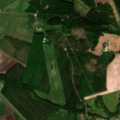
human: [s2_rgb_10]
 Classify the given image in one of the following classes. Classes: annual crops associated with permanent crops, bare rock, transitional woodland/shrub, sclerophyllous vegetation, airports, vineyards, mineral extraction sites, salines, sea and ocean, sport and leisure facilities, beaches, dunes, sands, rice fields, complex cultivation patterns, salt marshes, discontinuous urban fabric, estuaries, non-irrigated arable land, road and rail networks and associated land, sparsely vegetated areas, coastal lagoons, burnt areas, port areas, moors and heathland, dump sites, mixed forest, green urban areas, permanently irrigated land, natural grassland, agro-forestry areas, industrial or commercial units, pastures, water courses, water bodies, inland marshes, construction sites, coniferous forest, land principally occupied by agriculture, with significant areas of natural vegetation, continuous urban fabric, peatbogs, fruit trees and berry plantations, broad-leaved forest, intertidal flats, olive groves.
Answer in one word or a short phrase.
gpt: non-irrigated arable land, land principally occupied by agriculture, with significant areas of natural vegetation, coniferous forest, mixed forest